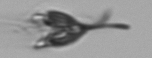
Label: Pyramimonas_longicauda